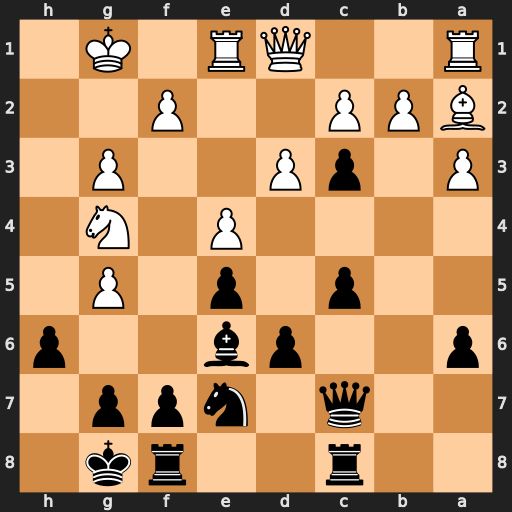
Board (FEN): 2r2rk1/2q1npp1/p2pb2p/2p1p1P1/4P1N1/P1pP2P1/BPP2P2/R2QR1K1
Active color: b
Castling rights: -
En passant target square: -
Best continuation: cxb2 Rb1 Bxa2